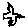
Label: bird